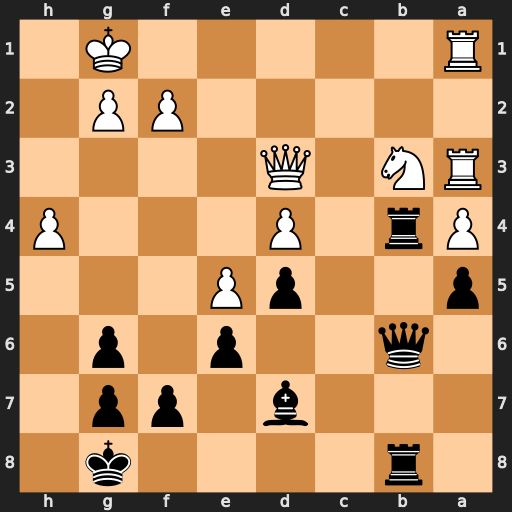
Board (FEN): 1r4k1/3b1pp1/1q2p1p1/p2pP3/Pr1P3P/RN1Q4/5PP1/R5K1
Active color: b
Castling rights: -
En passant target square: -
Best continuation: Rxb3 Qxb3 Qxb3 Rxb3 Rxb3